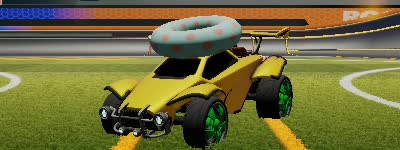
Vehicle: octane